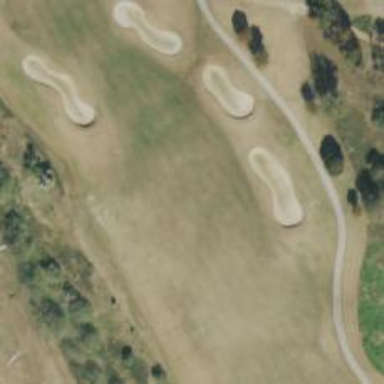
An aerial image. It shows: View of golf hole.